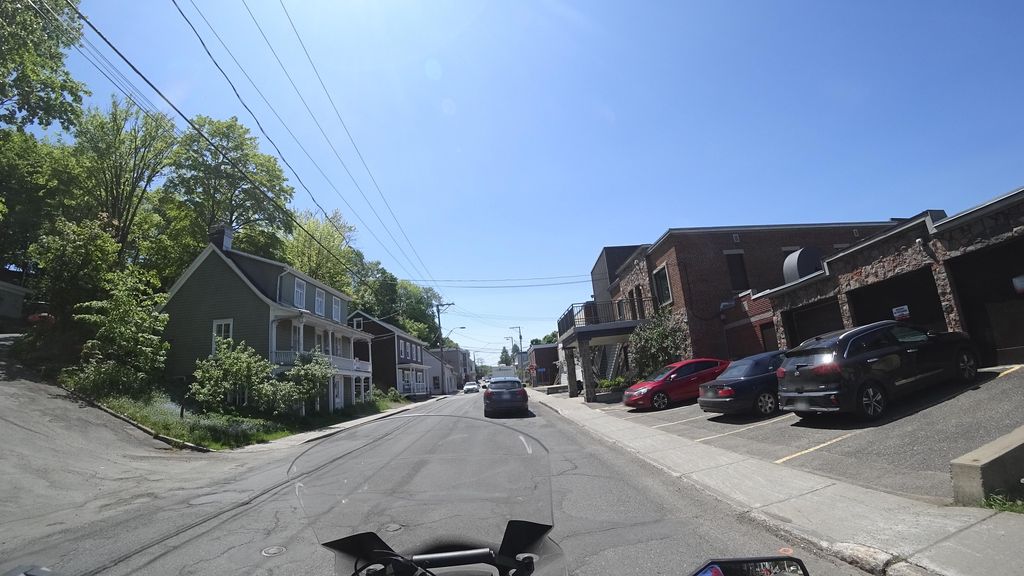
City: quebec_city